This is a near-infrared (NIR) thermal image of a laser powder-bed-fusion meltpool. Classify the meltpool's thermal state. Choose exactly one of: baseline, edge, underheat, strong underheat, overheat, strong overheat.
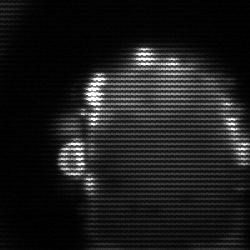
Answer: baseline